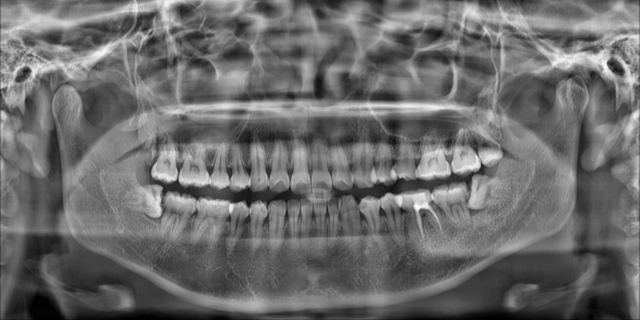
adult